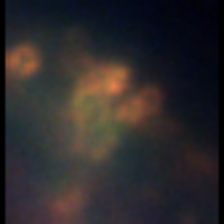
Taxon: Diatom_aggregate
Group: Diatoms